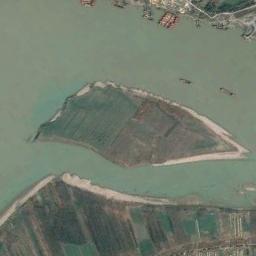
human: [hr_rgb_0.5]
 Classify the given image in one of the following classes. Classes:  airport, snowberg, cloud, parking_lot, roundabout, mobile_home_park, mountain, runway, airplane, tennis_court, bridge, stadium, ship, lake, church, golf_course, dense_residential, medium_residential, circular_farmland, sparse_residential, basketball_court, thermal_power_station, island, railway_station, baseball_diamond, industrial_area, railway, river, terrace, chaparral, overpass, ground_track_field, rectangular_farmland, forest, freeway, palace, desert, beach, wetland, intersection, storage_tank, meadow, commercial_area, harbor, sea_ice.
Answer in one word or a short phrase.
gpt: island